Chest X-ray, PA view. Patient: 50 years old, sex M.
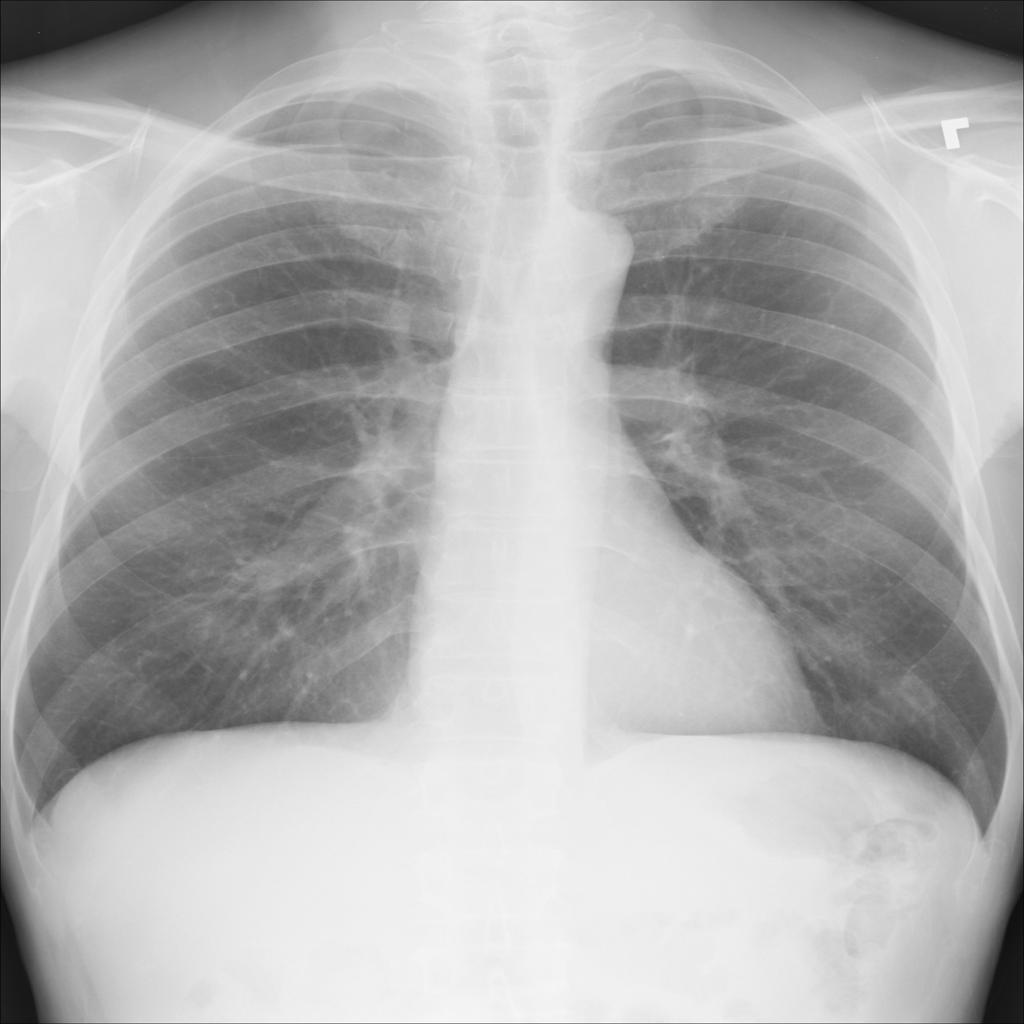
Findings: No Finding